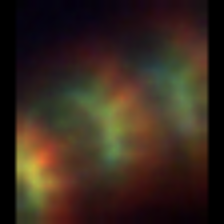
Taxon: Thalassiosira
Group: Diatoms